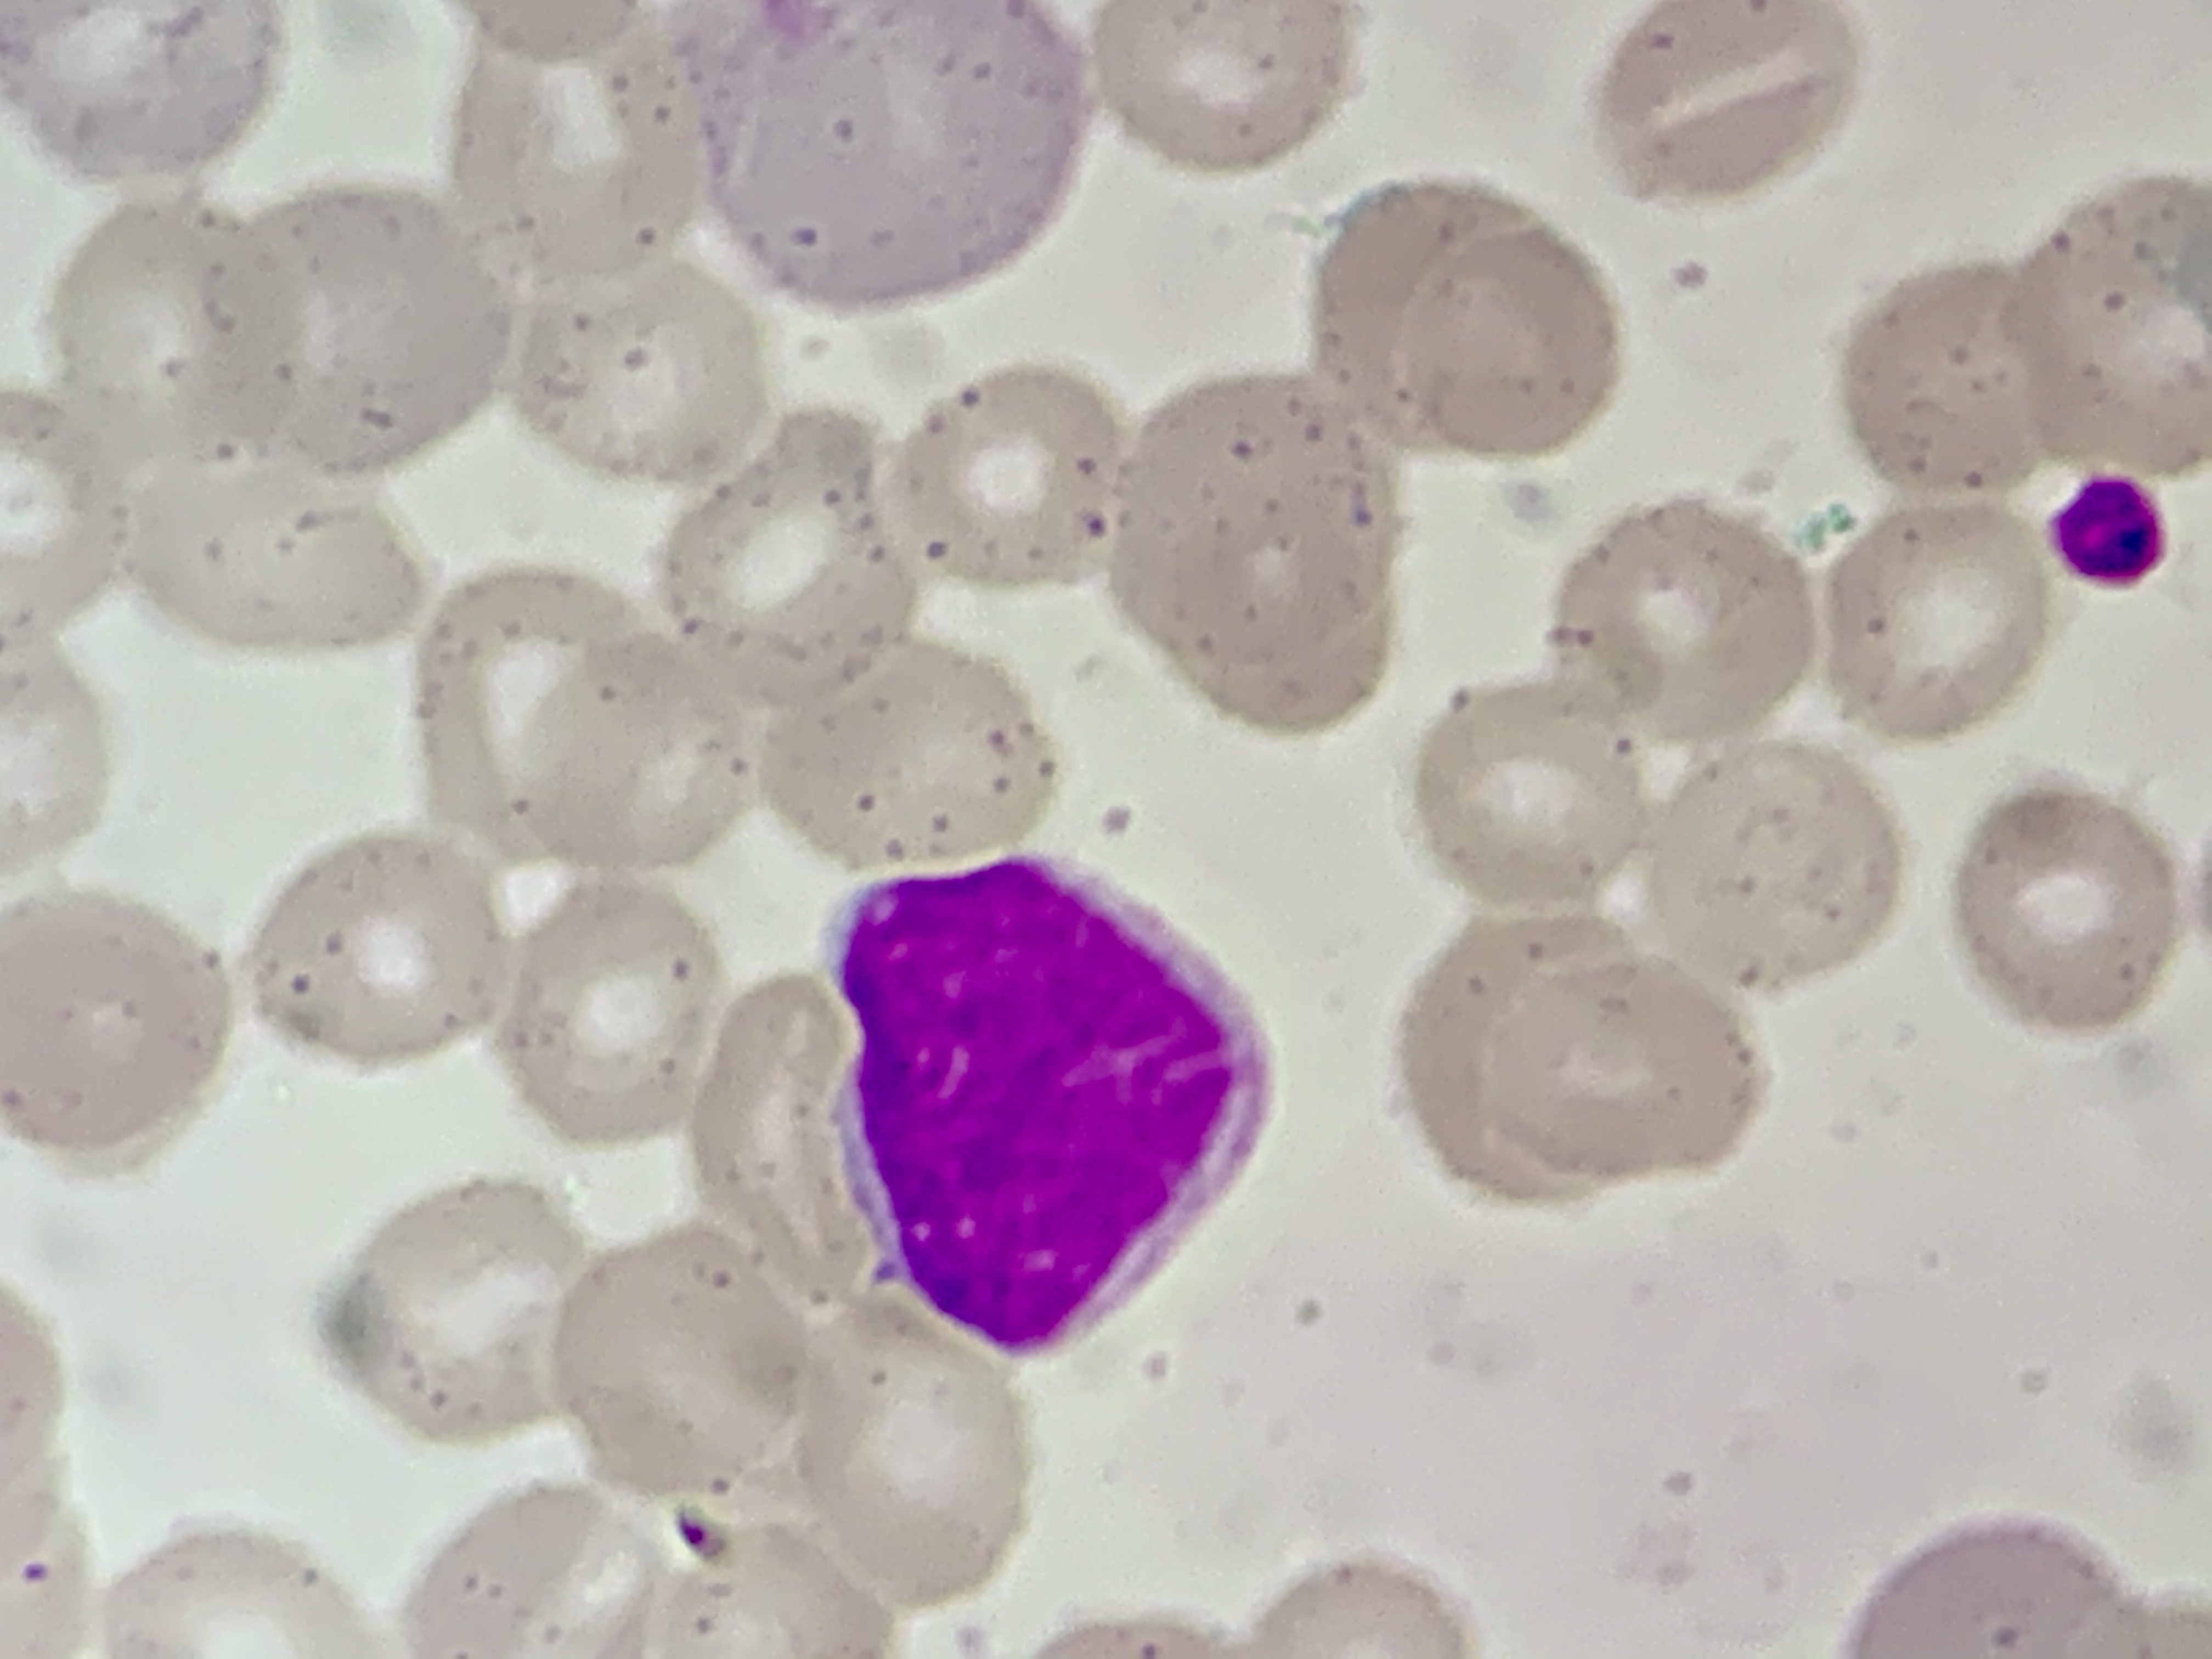
Cell type: BLAST CELLS